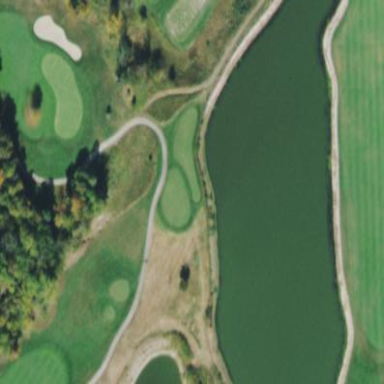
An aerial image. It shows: Water hazard on golf course. The hazard is natural water feature.